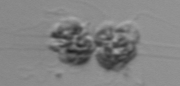
Label: Leptocylindrus_mediterraneus